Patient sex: F
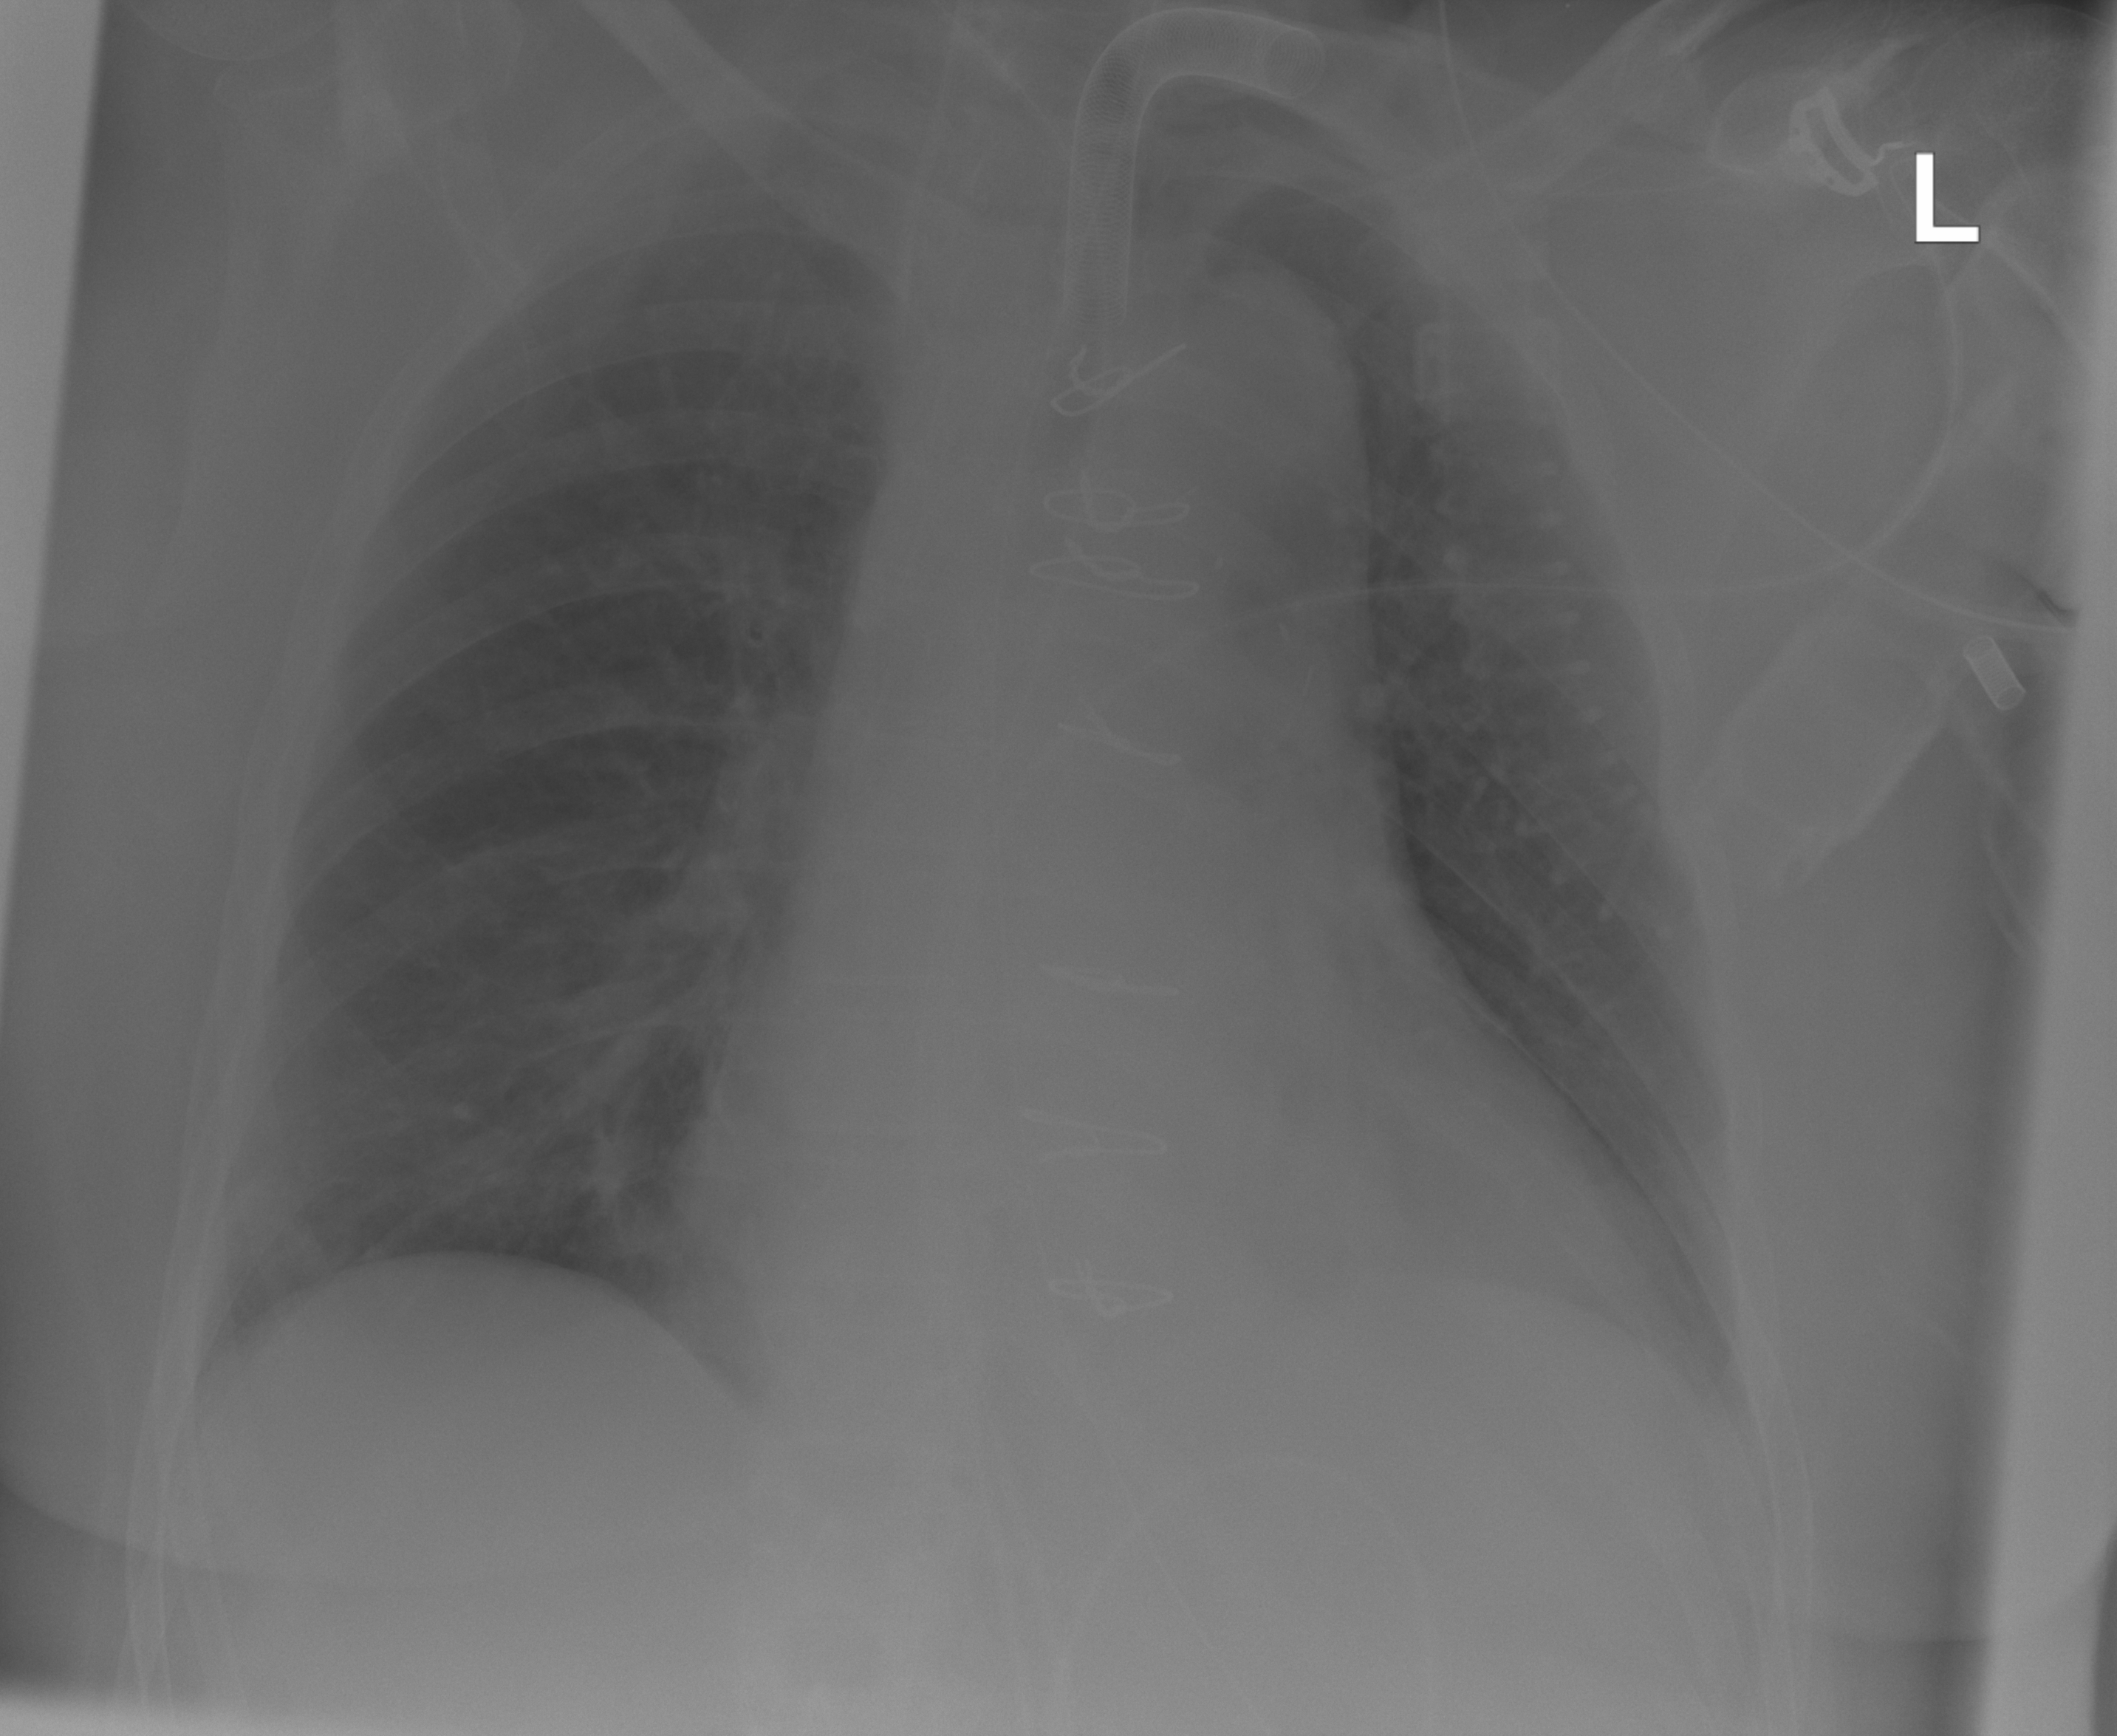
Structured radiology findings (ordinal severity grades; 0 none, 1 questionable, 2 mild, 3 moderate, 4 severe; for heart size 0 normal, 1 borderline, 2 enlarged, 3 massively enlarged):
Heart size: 2
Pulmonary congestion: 0
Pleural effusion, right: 0
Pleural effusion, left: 1
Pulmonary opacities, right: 0
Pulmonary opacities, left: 0
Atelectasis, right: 2
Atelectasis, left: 2